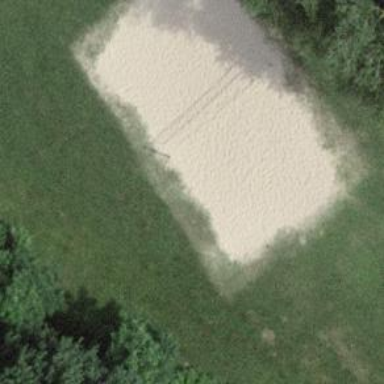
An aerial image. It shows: Sandy pitch designated for beach volleyball.